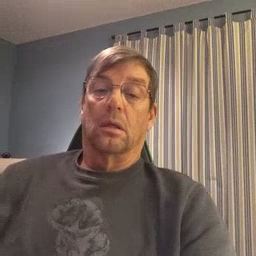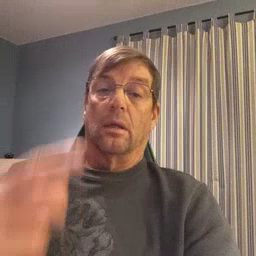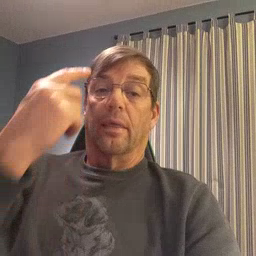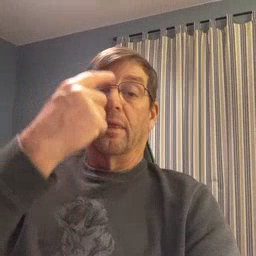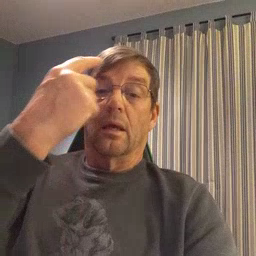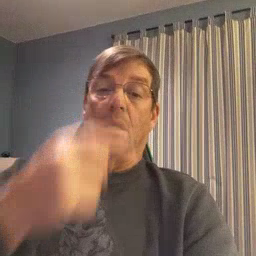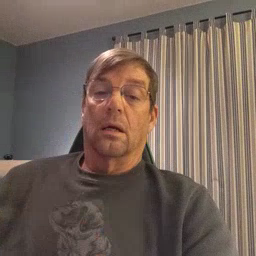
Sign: think